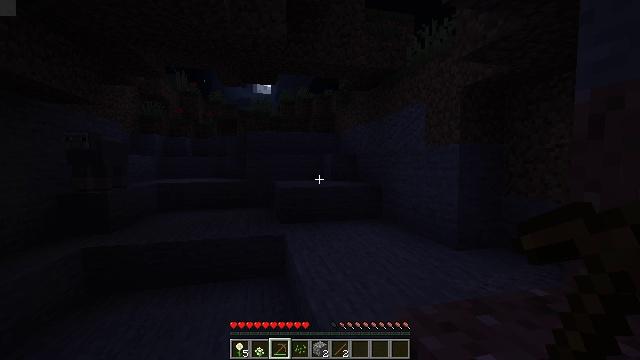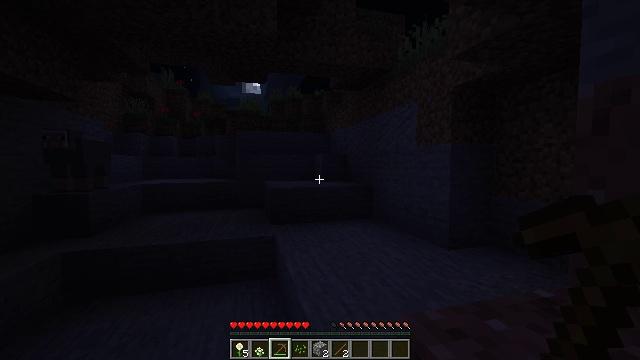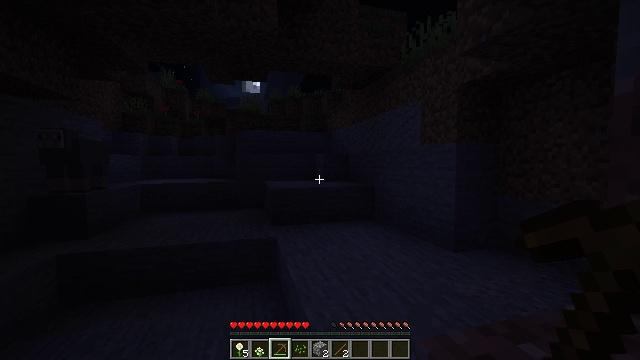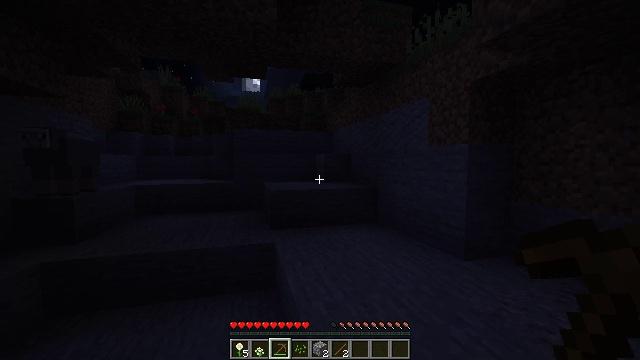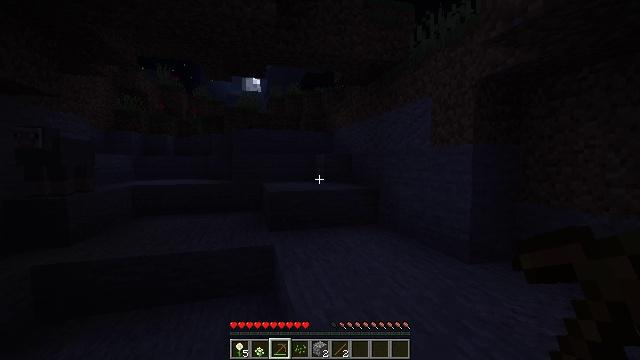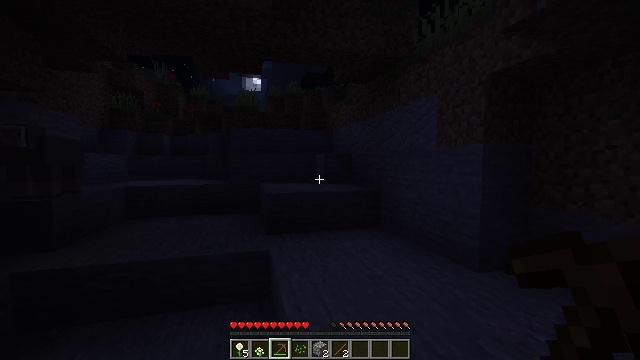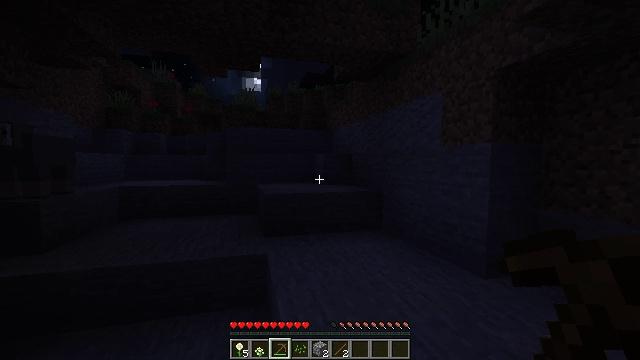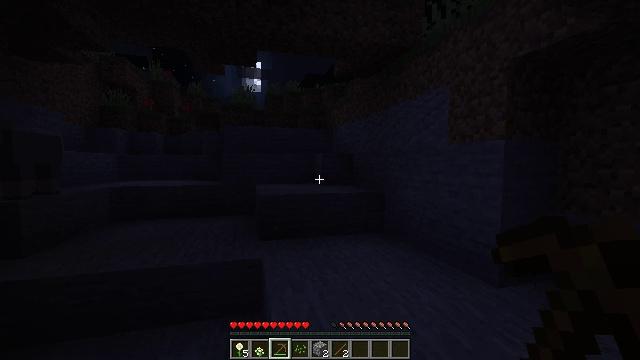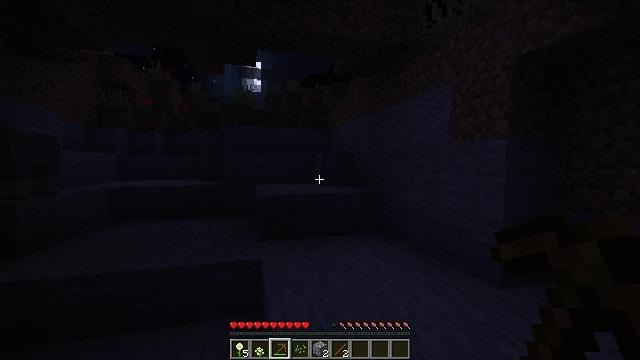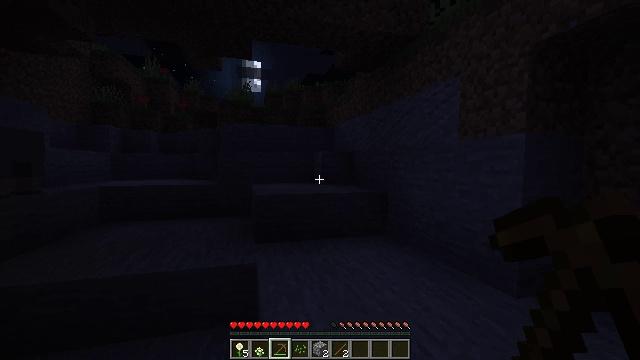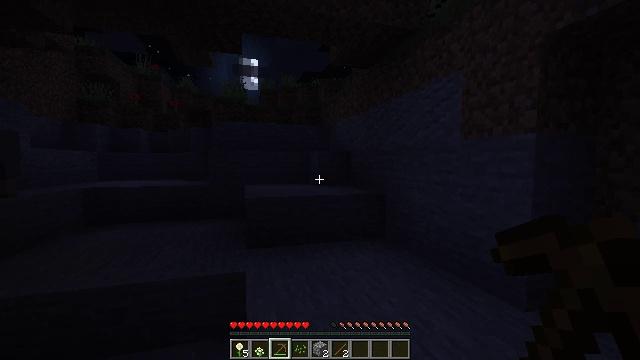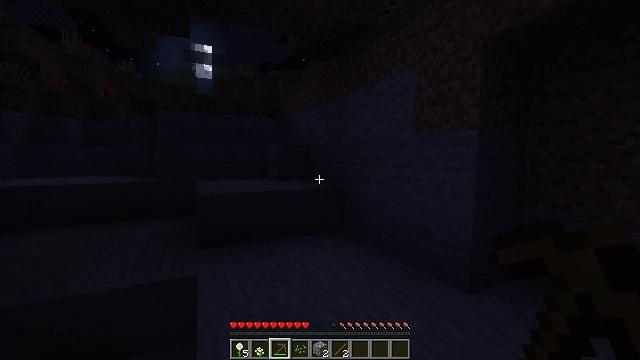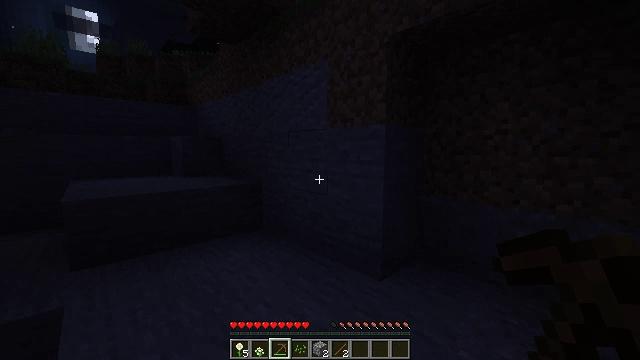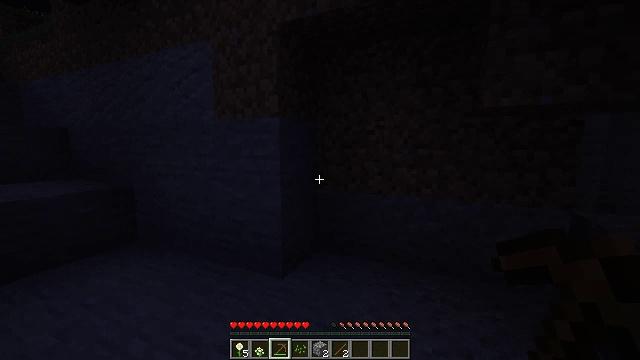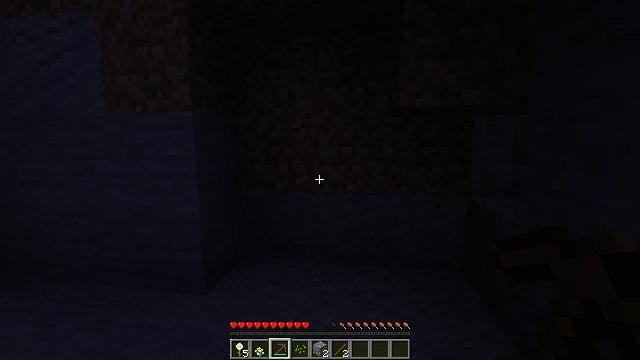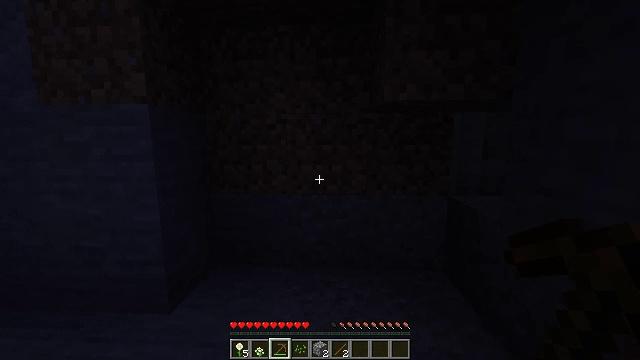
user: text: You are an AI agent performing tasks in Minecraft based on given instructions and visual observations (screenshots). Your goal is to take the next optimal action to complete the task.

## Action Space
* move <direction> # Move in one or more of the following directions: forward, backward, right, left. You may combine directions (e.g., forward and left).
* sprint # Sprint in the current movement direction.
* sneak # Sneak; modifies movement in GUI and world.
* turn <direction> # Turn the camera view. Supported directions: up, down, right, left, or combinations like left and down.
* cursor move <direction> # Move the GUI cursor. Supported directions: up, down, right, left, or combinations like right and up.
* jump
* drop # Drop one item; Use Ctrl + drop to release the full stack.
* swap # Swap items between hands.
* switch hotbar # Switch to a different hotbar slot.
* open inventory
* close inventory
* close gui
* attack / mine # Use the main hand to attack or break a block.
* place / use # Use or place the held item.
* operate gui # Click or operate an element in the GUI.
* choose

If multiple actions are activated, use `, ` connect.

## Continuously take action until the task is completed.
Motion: motion action
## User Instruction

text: Gather coal ore with a pickaxe.
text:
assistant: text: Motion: move forward, turn right
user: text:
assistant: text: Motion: move forward
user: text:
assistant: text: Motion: move forward
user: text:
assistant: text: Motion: move forward
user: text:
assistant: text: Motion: move forward
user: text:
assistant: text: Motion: move forward
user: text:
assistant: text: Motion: move forward
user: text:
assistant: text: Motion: move forward
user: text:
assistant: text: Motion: move forward
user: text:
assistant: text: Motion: move forward and move right
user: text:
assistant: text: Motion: move forward and move right, turn right and down
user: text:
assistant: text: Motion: move forward and move right, turn right and down
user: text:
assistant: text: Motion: move forward, turn right and down
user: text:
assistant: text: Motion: move forward, turn right
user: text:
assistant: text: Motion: move forward, turn right
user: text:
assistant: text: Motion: move forward, turn right
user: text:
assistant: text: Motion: no_op
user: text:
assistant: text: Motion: no_op
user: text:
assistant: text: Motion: move forward
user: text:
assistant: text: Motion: move forward, turn left
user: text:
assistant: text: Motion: move forward, turn left
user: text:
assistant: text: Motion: move forward, turn left
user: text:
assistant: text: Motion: move forward, turn left and up
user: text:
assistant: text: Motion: move forward, turn left and up
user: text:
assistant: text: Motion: move forward, turn left and up
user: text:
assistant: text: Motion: move forward, turn left
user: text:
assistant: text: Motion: move forward
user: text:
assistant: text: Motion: move forward
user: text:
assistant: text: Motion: move forward
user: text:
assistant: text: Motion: move forward